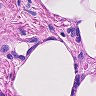
Metastatic tissue present: no